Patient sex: F
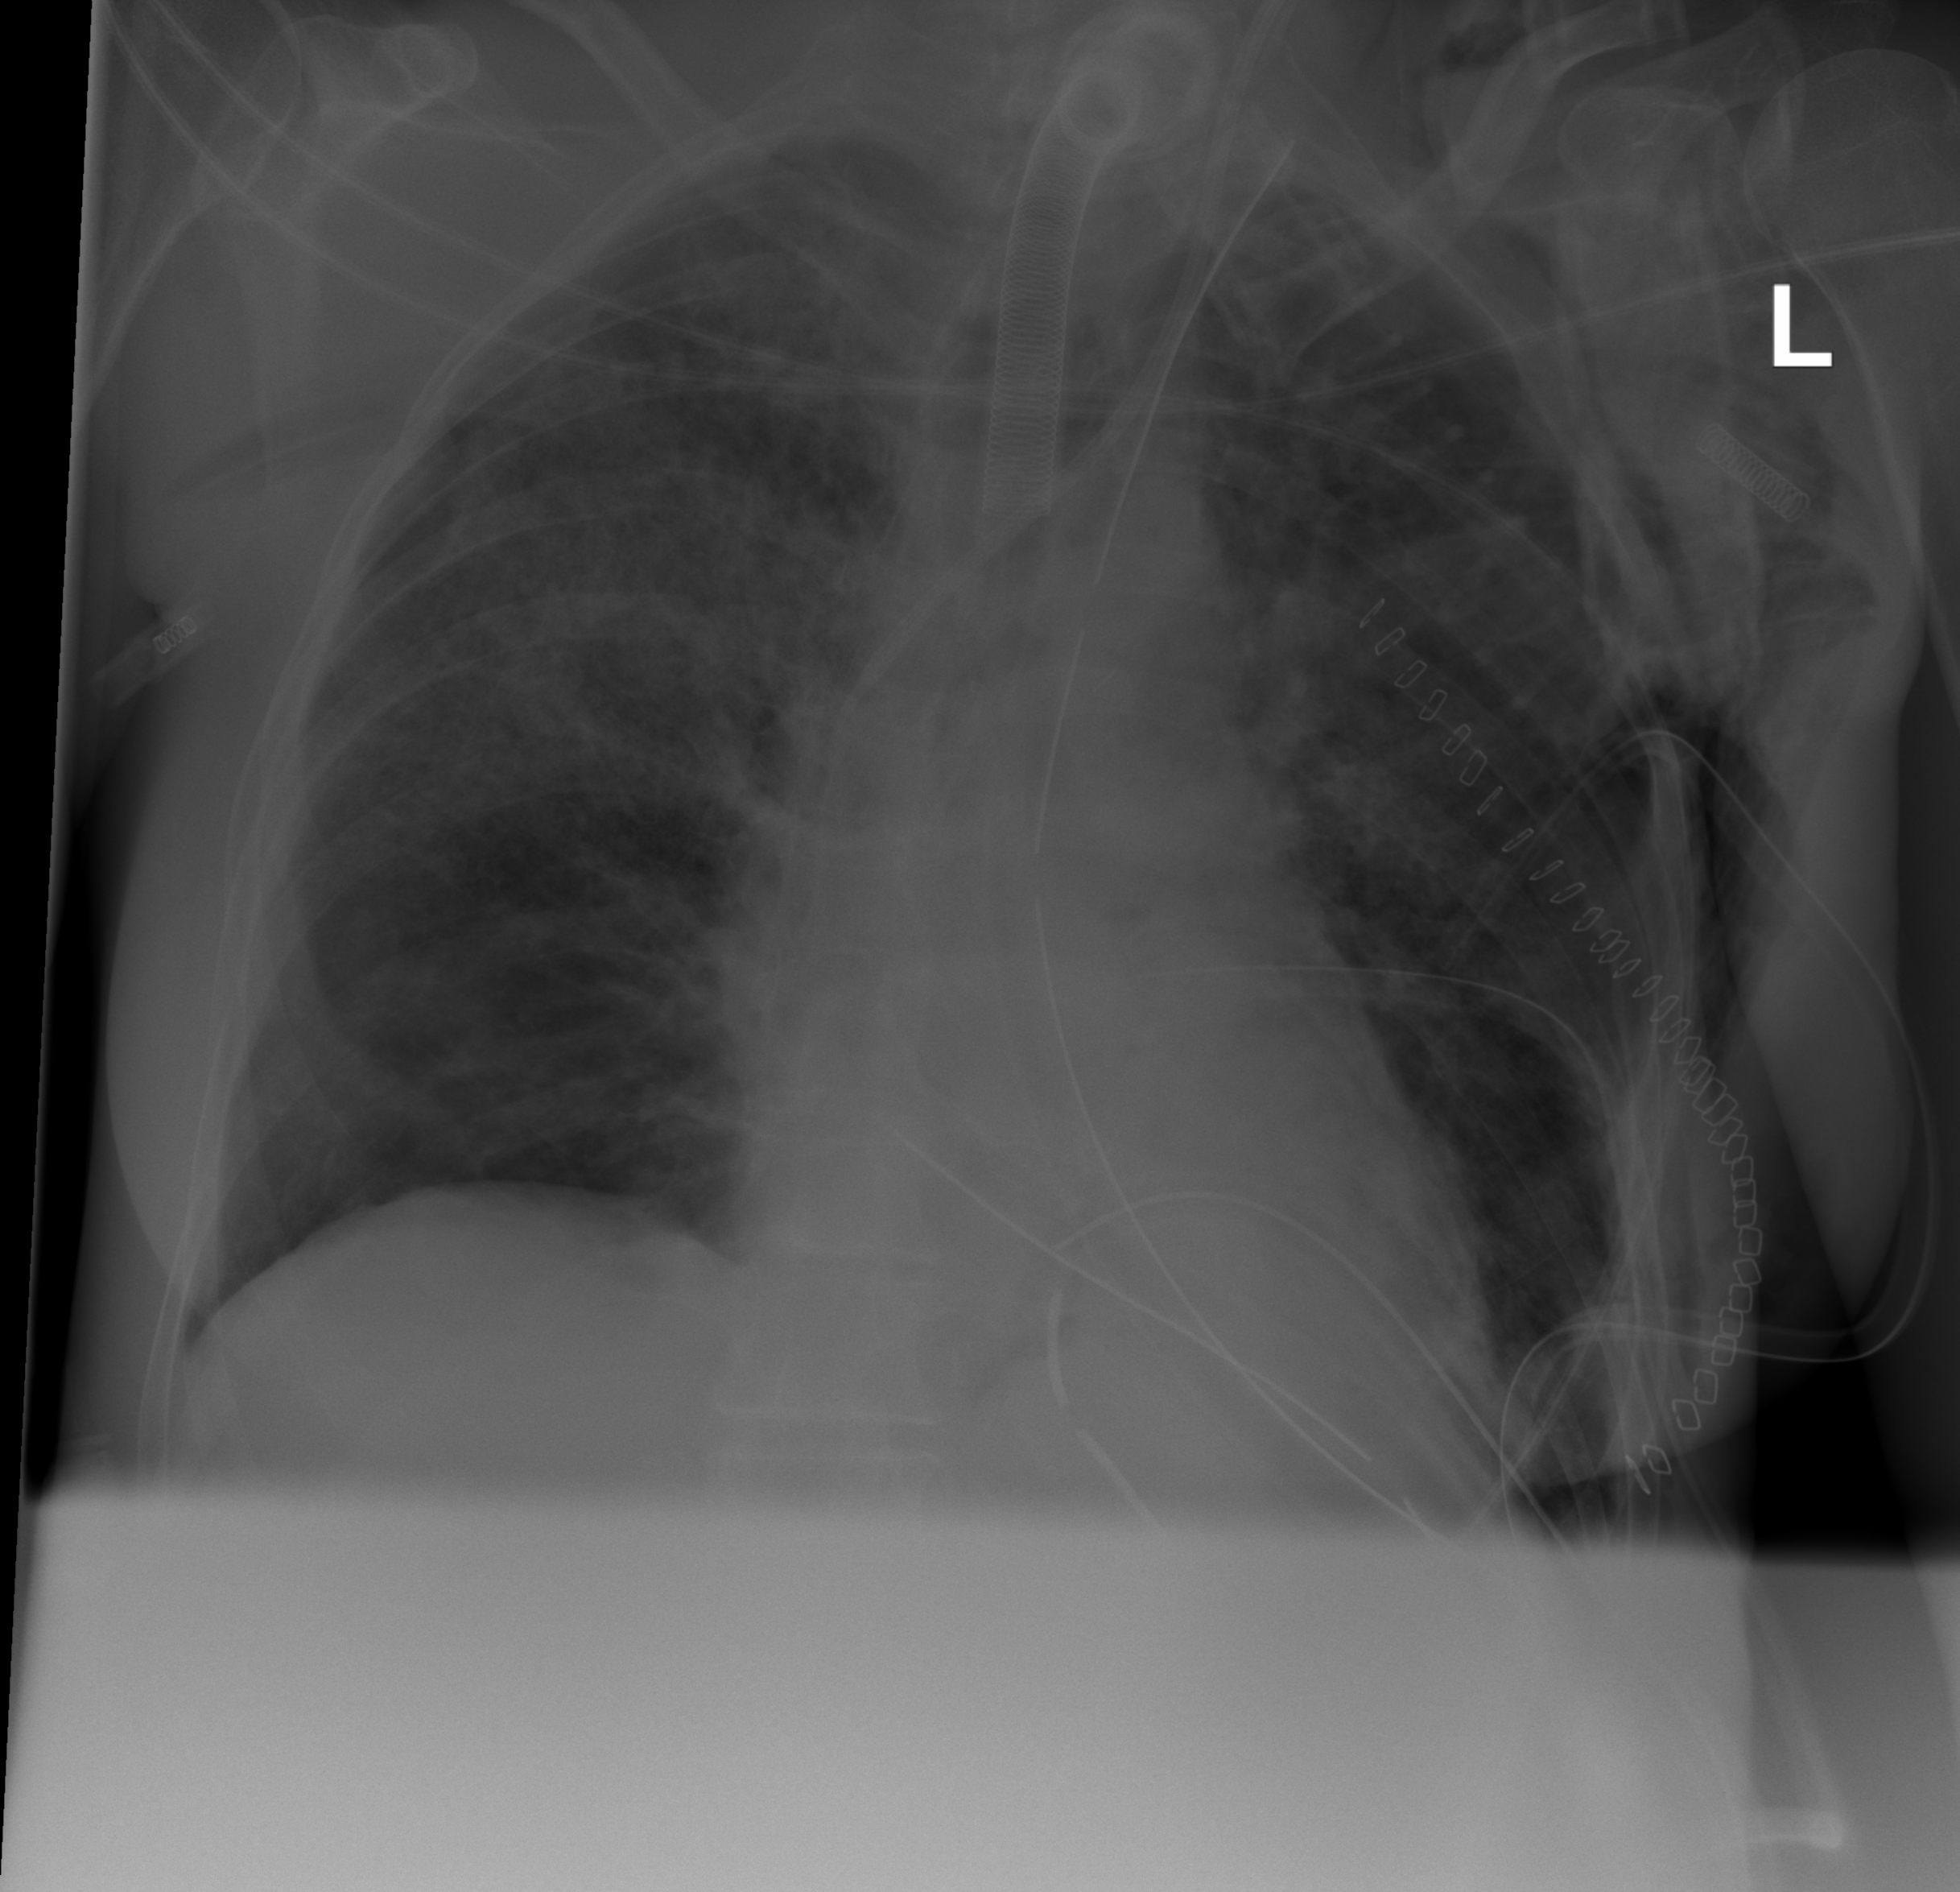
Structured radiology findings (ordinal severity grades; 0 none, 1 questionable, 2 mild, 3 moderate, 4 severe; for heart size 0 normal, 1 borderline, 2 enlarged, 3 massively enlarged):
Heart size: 0
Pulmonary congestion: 0
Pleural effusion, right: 0
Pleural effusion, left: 0
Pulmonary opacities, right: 3
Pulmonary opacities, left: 2
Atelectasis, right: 2
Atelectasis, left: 0